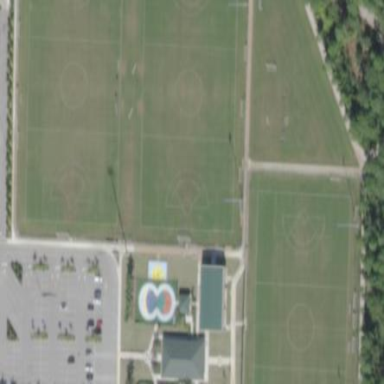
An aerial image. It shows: Soccer pitch designated for leisure and sports activities.